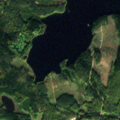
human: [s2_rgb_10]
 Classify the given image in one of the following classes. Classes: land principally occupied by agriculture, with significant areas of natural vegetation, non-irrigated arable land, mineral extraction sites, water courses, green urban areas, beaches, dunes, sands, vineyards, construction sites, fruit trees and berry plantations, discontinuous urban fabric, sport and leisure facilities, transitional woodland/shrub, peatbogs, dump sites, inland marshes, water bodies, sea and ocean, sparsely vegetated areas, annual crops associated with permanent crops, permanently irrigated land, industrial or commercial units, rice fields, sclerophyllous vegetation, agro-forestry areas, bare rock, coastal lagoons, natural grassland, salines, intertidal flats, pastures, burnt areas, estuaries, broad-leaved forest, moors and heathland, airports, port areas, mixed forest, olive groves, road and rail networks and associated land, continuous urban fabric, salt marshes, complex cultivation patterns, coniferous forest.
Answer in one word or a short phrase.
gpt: mixed forest, transitional woodland/shrub, water bodies